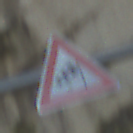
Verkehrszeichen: SeitenwindVonRechts
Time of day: Midday
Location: Outdoor (Urban)
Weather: Clear
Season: NotSpecified
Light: Natural